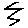
Label: zigzag